Brain MRI, modality: ceT1
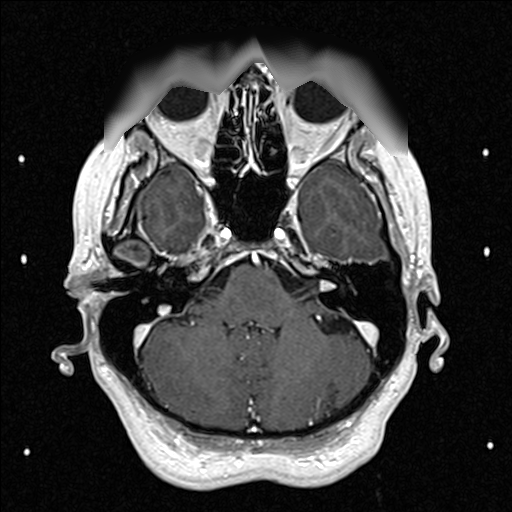